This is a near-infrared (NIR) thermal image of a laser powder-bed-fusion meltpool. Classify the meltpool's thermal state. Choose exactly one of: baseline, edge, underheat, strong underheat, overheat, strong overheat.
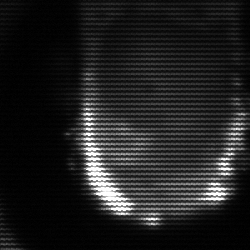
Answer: baseline